Question: I have a win 8.1 pc with sql server epxress 2012 and iis 8. I set up the dnndev.me testing environment as per @christoc tutorial <URL>.
This works perfectly when i request the dnndev.me page in CHrome, Firefox, and safari. But IE will not display this page.
I get the following screen:

I have a binding for both www.dnndev.me and dnndev.me. I am not sure what is going one here because the site is getting serverd up properly to the other browsers so I know that the permissions are not an issue.
## Question:
Can someone help me figure out why the local DNN site will not display in IE?
## EDIT 1:
This is what I added to the host file that was mentioned by Chris:
'''
127.0.0.1 dnndev.me
127.0.0.1 www.dnndev.me
'''
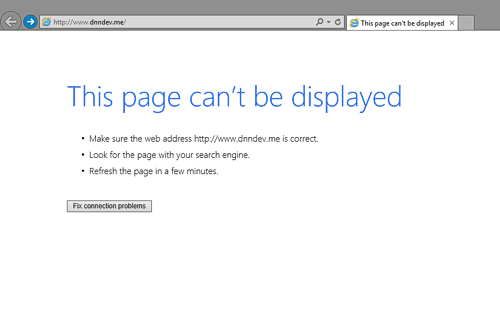
Answer: Is IE using a proxy server? I would guess that IE is not resolving the domain name properly, you might try adding 127.0.0.1 dnndev.me to your hosts file in c:\windows\system32\drivers\etc\ in case IE isn't getting the public DNS records for that domain name.
edit: You might also try running Fiddler to see if the requests are going external, instead of internal when run through IE.
Also, double check that it isn't just a "Default" document issue, put default.aspx on the end of the URL